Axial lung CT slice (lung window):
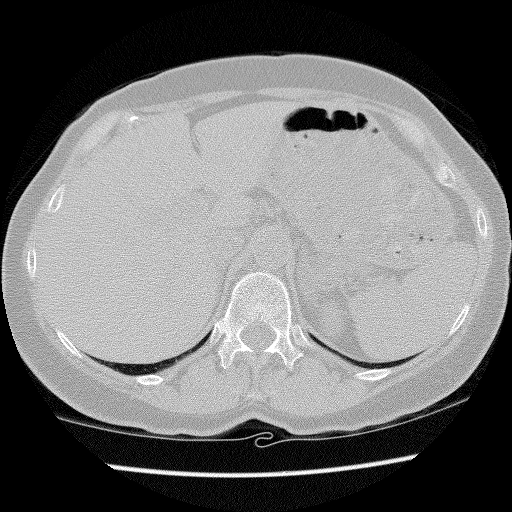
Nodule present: no